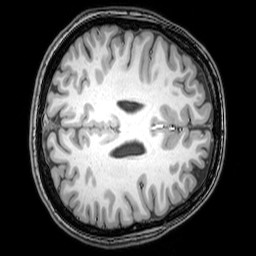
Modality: T1w
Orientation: axial
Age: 23
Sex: female
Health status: healthy
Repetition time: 0.081 s
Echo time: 0.037 s